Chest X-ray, AP view. Patient: 42 years old, sex M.
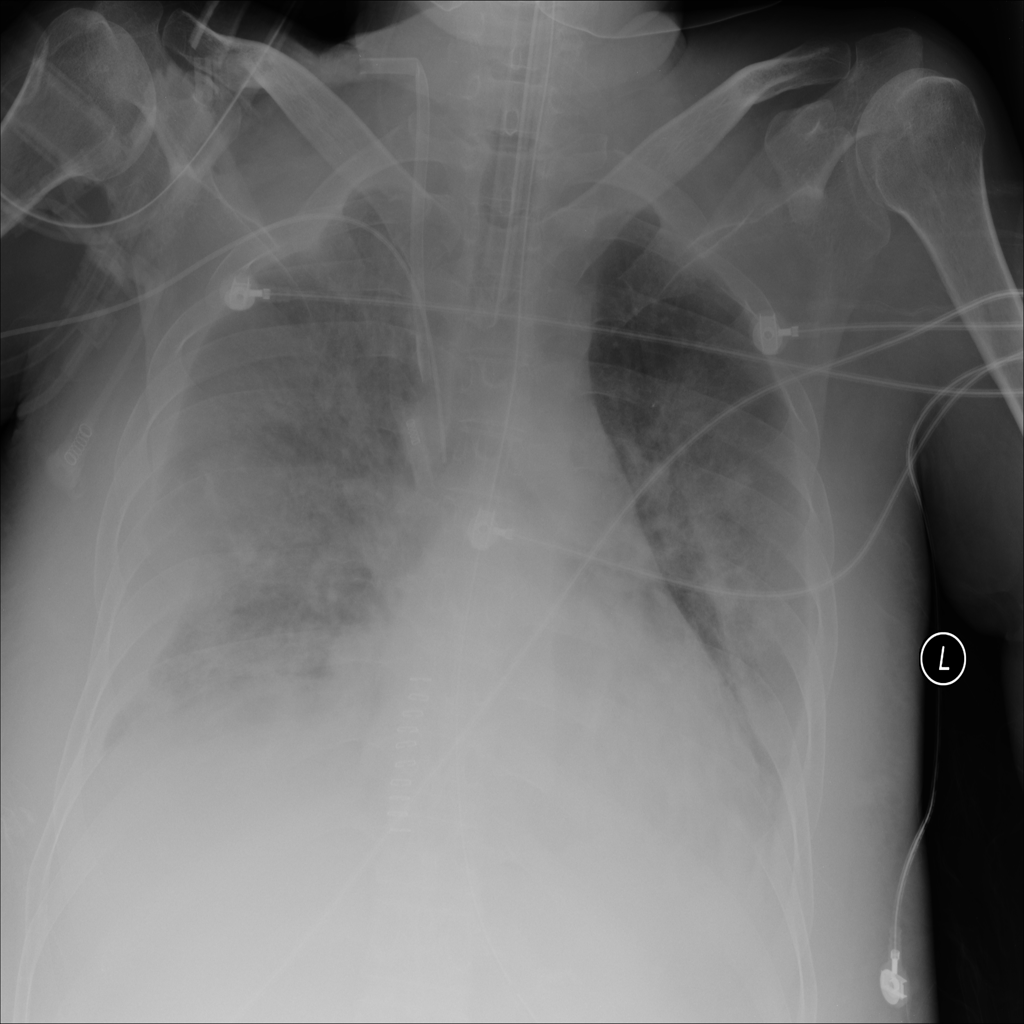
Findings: Effusion, Infiltration